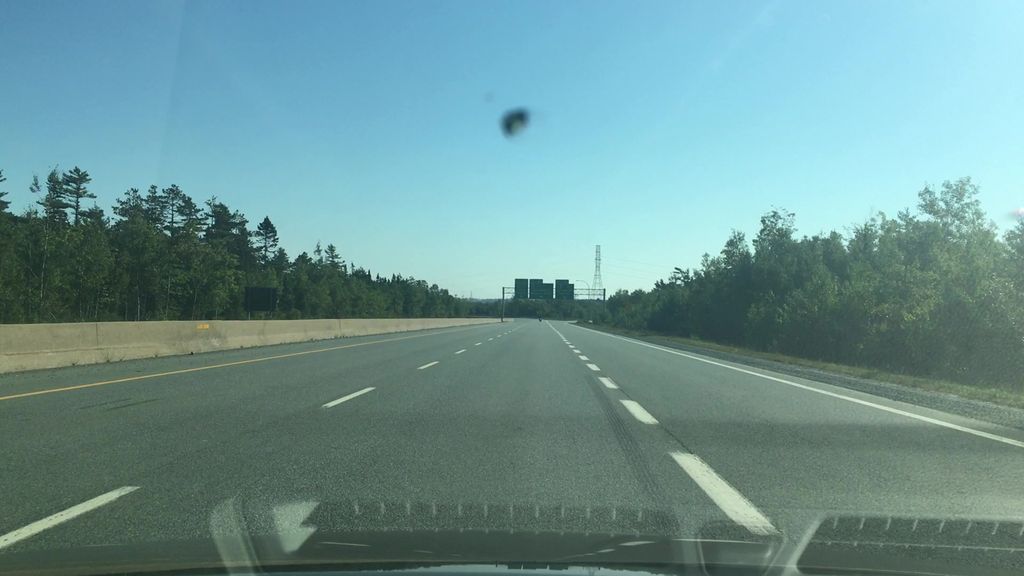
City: halifax